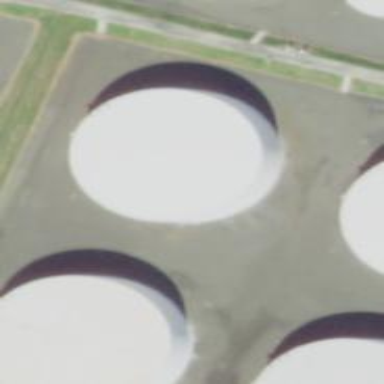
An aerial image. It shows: Storage tank created as man-made structure.